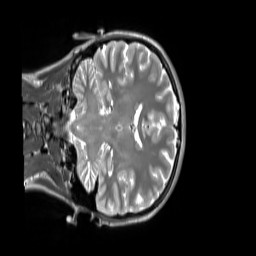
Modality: T2w
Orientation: coronal
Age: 22
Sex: female
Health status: ill
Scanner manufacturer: siemens
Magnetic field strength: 3 T
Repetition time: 2.8 s
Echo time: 0.326 s